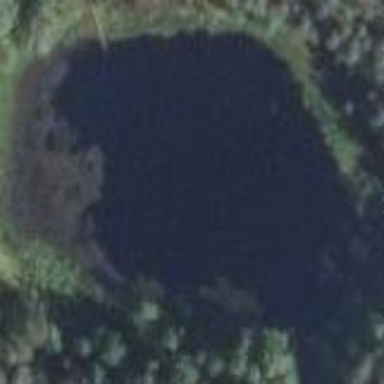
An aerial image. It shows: Beautiful lake surrounded by nature.